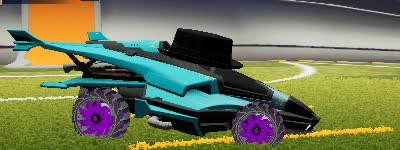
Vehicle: aftershock